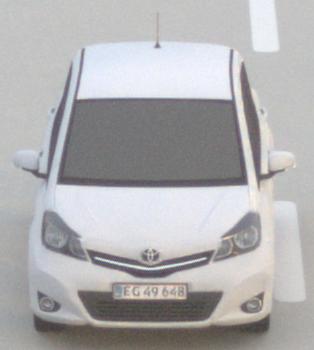
Make: Toyota
Model: Yaris 1.0
Detailed model: Yaris (XP9)
Model produced from: 2009/01
Model produced until: 2010/10
Doors: 3
Color: white
Road condition: dry road
Daytime: sunrise or sunset
Contrast: low contrast